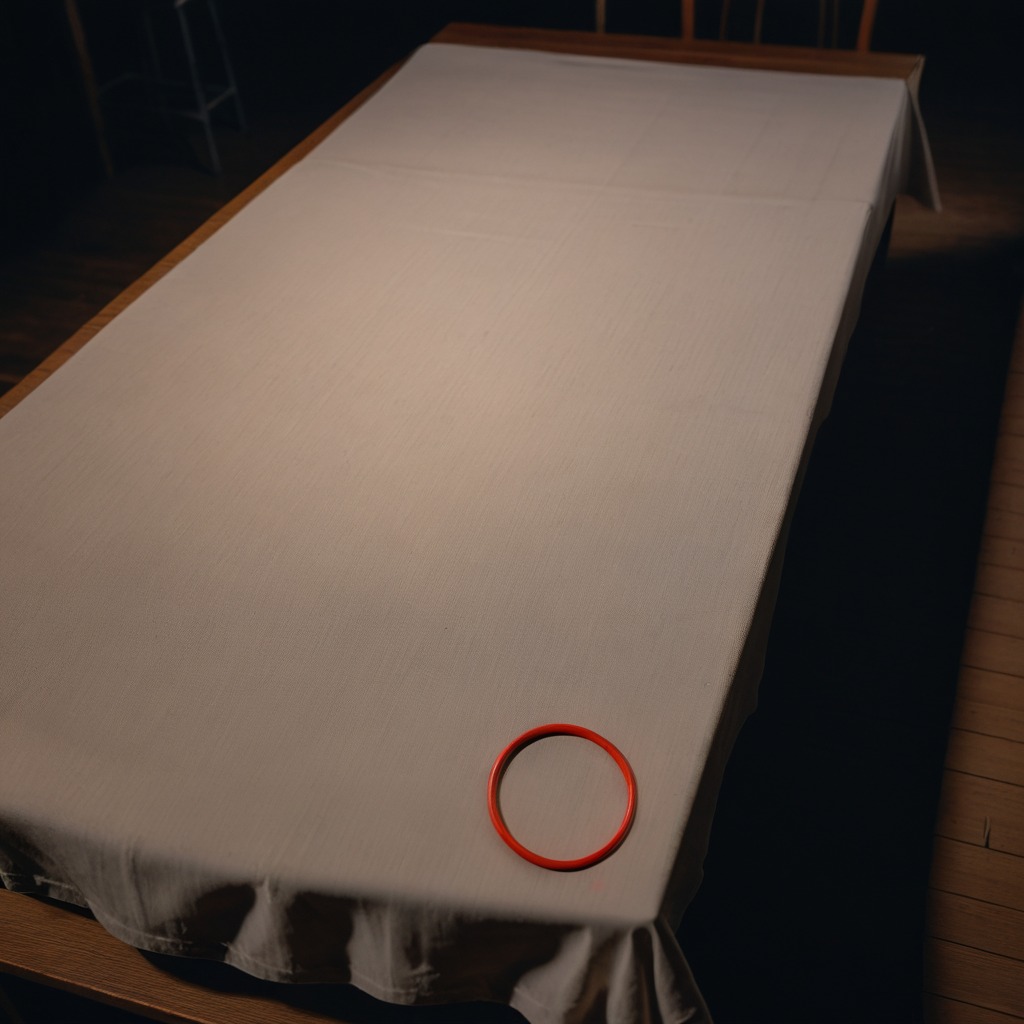
A rubber O-ring lying on a wooden table.